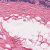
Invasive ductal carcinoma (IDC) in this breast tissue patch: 0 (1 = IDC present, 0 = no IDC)